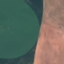
Label: AnnualCrop